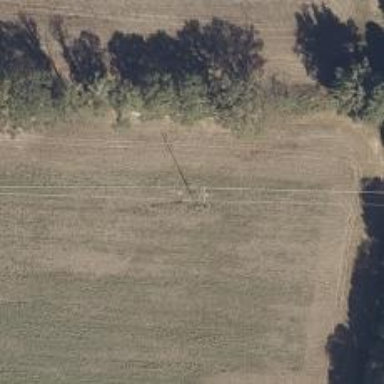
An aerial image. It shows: Power pole.